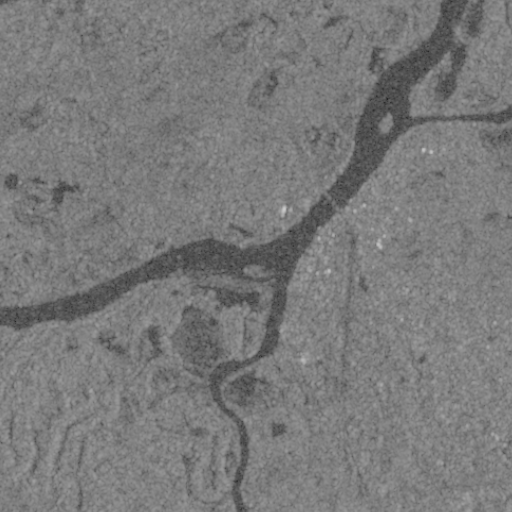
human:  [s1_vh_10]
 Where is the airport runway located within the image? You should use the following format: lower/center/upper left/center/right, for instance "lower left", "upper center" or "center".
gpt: The airport runway is located in the lower right of the image.
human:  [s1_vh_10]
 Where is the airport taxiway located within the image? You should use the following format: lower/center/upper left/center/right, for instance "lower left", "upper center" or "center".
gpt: The airport taxiway is located in the center right of the image.
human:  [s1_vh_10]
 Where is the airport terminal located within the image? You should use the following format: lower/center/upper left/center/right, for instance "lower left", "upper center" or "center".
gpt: The airport terminal is located in the center of the image.
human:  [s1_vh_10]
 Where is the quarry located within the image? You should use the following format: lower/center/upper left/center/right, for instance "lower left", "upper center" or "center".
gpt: The quarry is located in the center left of the image.
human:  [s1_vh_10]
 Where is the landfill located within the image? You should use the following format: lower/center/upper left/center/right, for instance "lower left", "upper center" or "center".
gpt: There is no landfill in the image.

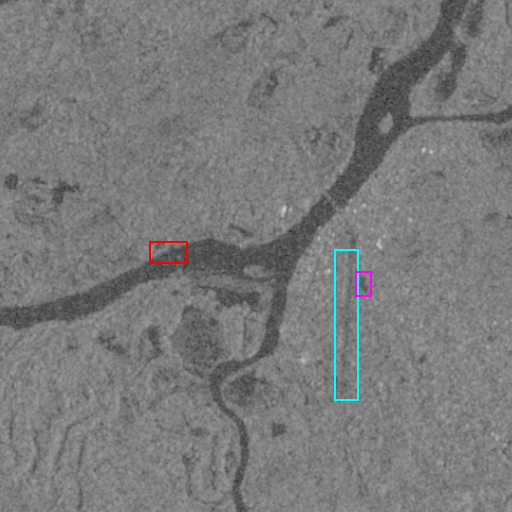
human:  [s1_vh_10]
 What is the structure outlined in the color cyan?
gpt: The structure outlined in cyan is an airport.
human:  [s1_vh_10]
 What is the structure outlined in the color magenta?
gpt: The structure outlined in magenta is a park.
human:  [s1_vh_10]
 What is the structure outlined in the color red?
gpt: The structure outlined in red is a quarry.
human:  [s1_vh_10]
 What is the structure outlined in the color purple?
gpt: There is no purple outline.